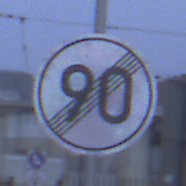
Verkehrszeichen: EndeGeschwindigkeit90
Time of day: SunriseSunset
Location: Outdoor (Urban)
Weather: Overcast
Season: NotSpecified
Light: Natural